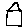
Label: house